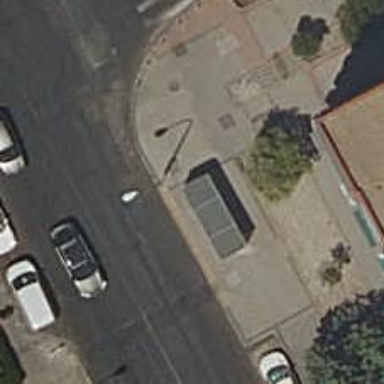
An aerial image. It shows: Bus stop with shelter. It is platform for public transport.